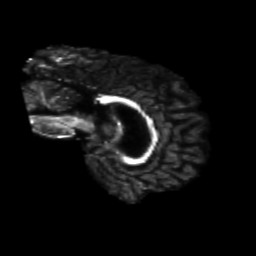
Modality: FA
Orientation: sagittal
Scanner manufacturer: siemens
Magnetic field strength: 3 T
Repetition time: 8.8 s
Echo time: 0.085 s